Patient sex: M
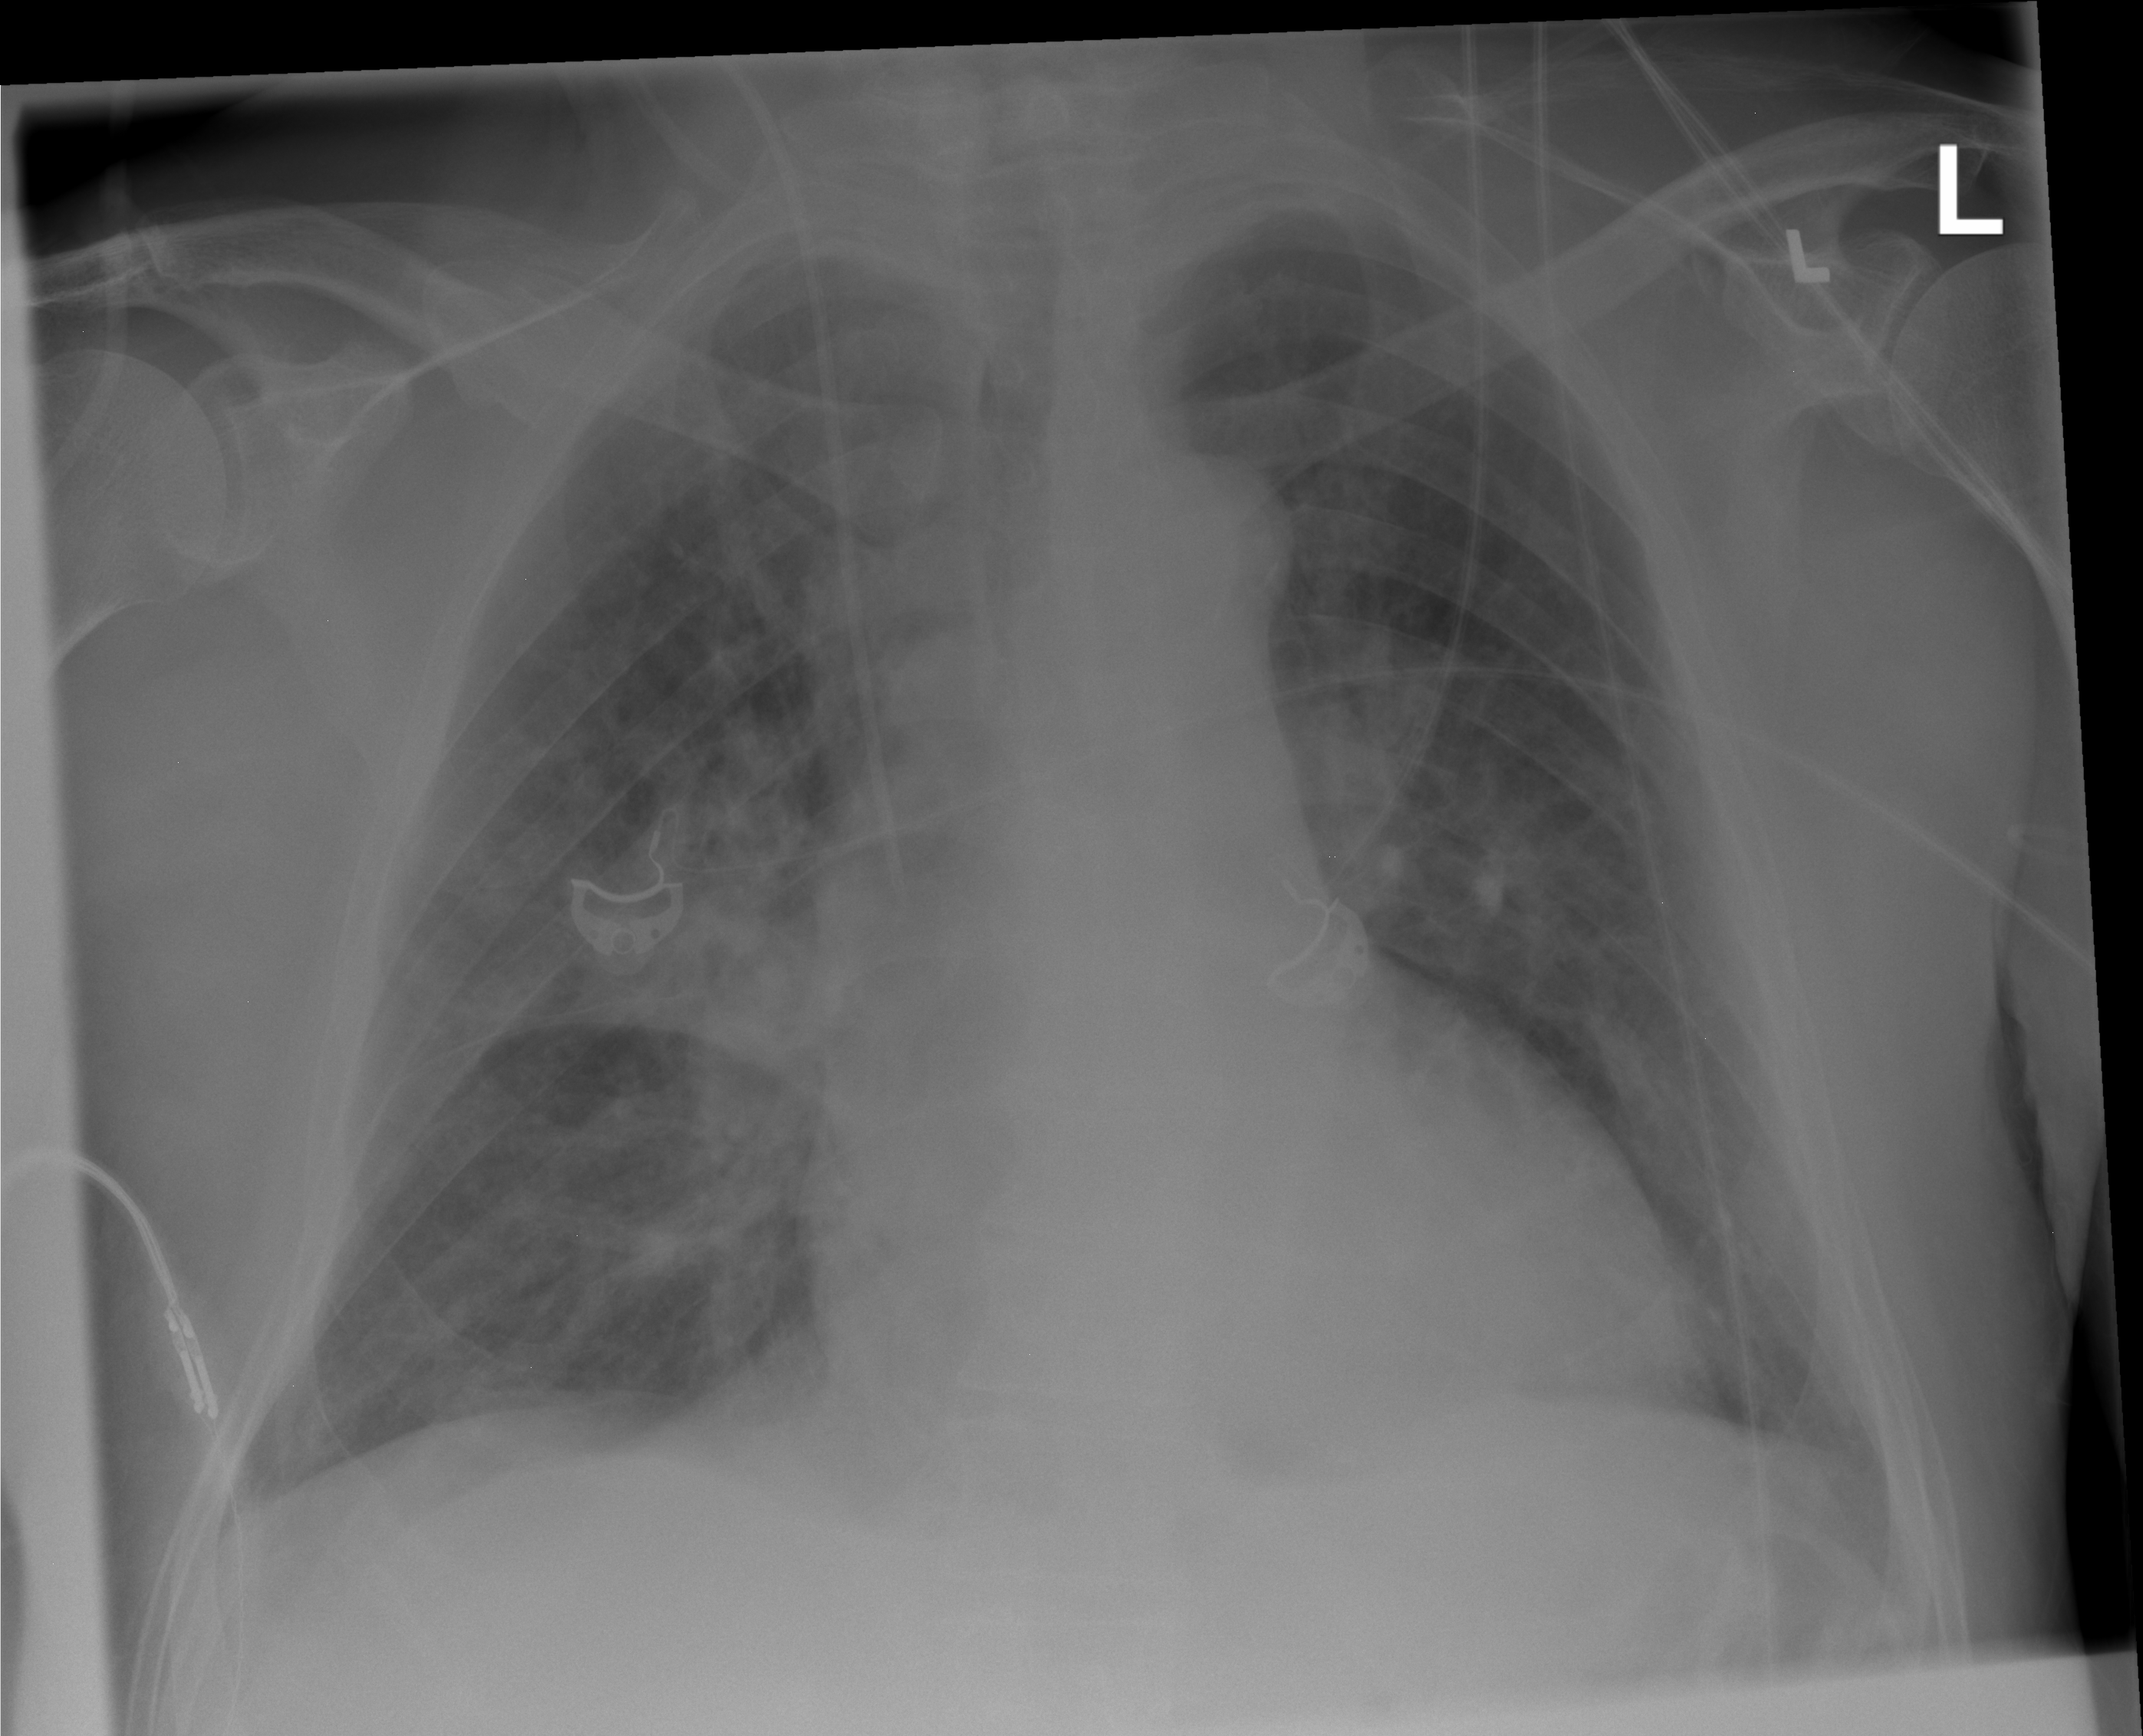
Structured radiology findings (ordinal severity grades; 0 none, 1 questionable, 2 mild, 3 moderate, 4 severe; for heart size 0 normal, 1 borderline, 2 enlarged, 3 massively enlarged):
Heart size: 0
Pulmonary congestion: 0
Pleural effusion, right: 0
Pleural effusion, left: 0
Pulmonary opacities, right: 2
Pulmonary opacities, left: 0
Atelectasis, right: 2
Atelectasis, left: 2